Question: I want to format the result so it would be adjusted

Here is what I wrote so far:
'''
void affichage(int note[][50],char nom[][50],float moy[], float moy_e[], char module[][50],int nb_etudiant, int nb_module){
int i,j;
printf("
affichage
");
printf(" ");
strcpy(module[nb_module],"Moy G");
strcpy(nom[nb_etudiant],"Moy C");
for (i=0;i<nb_module;i++){
printf("%5s ",module[i]);
}
printf(" %5s",module[nb_module]);
printf("
");
for(i=0;i<nb_etudiant;i++){
printf("%-5s ",nom[i]);
for (j=0;j<nb_module;j++){
printf("%-7d ", note[i][j]);
}
printf(" %-7.1f
",moy_e[i]);
}
printf("
");
printf("%5s ",nom[nb_etudiant]);
for (i=0;i<nb_module;i++){
printf("%-7.1f ",moy[i]);
}
}
'''
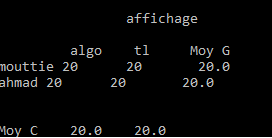
Answer: As a suggestion, printf returns the length of the string formatted. Since you want to display the student's data, if we suppose you have a table with 2 columns:
For Each student, for the first cell (nom) you should first print his name, then you get the length of the printed name PN (printf's returned value), and print ( X - PN) whitespace, then you add the pipe character |.
You do the same for the next property which is prenom, and at last you print
for a new line.
'''
#include <string.h>
#include <stdio.h>
typedef struct
{
char firstName[25];
char lastName[25];
float grade1;
float grade2;
}Student;
Student createStudent(char* firstName, char* lastName, float grade1, float grade2) {
Student student;
strcpy(student.firstName, firstName);
strcpy(student.lastName, lastName);
student.grade1 = grade1;
student.grade2 = grade2;
return student;
}
/* each column has a width equal to 20 characters 2 for borders and 18 of whitespaces or characters */
void printBorder() {
int i = 0;
int len = 0;
for(i =0 ; i<80; ++i) printf("-"); // top border
printf("
"); // breakline
printf("|"); // left border of the left cell
len = printf("First Name"); // len is equal to 10
for(i=0; i<18 - len; ++i) printf(" "); // printing whitespace
printf("|"); // print the right border of the cell
len = printf("Last Name"); // len is equal to 9
for(i=0; i<18 - len; ++i) printf(" "); // printing whitespace
printf("|");
len = printf("Grade 1"); // len is equal to 7
for(i=0; i<18 - len; ++i) printf(" ");
printf("|");
printf("Grade 2
");
for(i =0 ; i<80; ++i) printf("-"); // bottom border of header
printf("
"); // breakline
}
void printBody(Student* students, int nbrOfStudents) {
int j = 0; // to iterate over students
int len = 0;
int i =0; // for drawing
for(j = 0; j< nbrOfStudents; ++j) {
printf("|"); // left border of the left cell
len = printf("%s", students[j].firstName);
for(i=0; i<18 - len; ++i) printf(" "); // printing whitespace
printf("|"); // print the right border of the cell
len = printf("%s", students[j].lastName);
for(i=0; i<18 - len; ++i) printf(" "); // printing whitespace
printf("|");
len = printf("%.2f", students[j].grade1);
for(i=0; i<18 - len; ++i) printf(" "); // printing whitespace
printf("|");
len = printf("%.2f
", students[j].grade2);
}
for(i =0 ; i<80; ++i) printf("-"); // bottom border of header
printf("
"); // breakline
}
int main() {
Student students[3] = {
createStudent("Jane", "Roberson", 99, 75),
createStudent("Amelia", "Coeur-de-lait", 85, 89),
createStudent("Anna", "Stone", 65, 30)
};
printBorder();
printBody(students, 3);
return 0;
}
'''